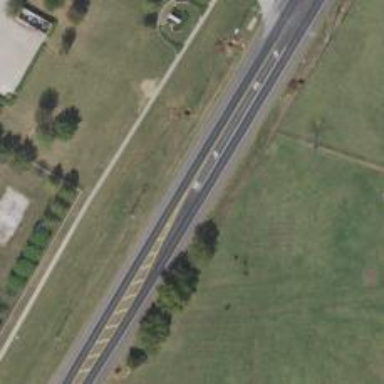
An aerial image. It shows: Secondary road.